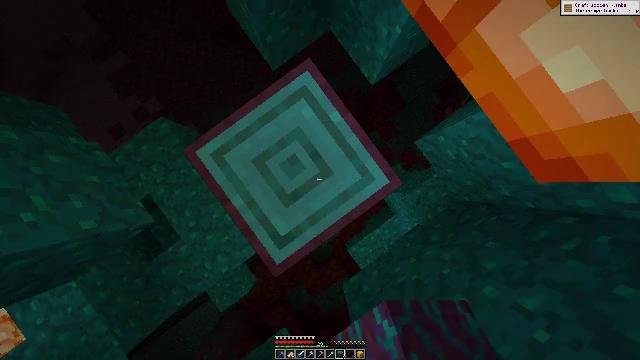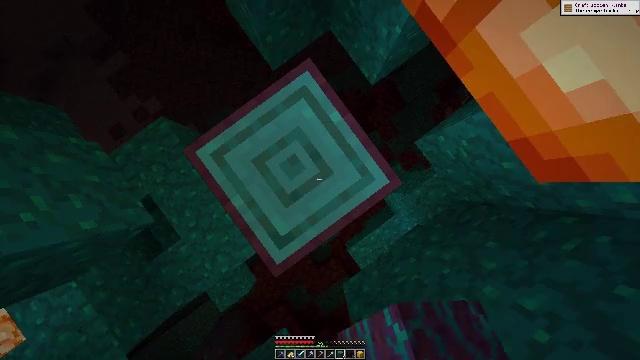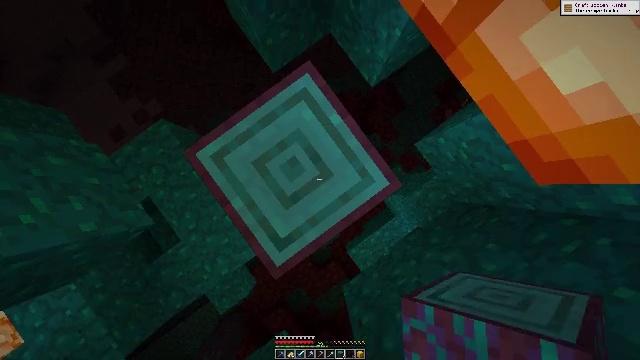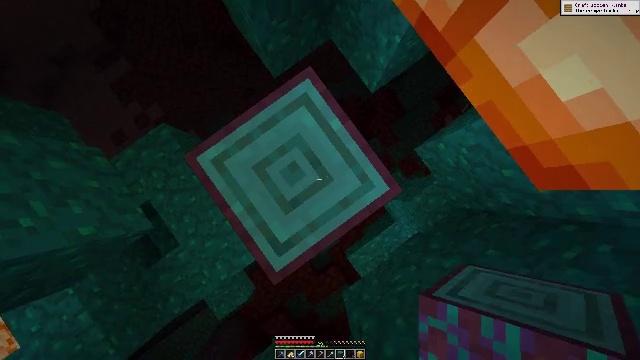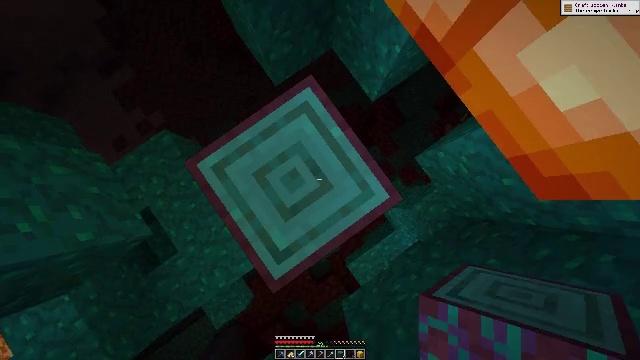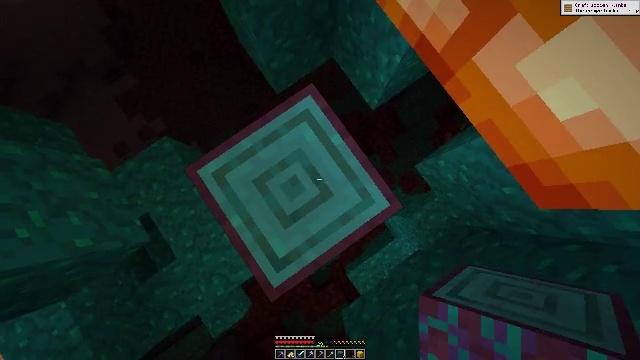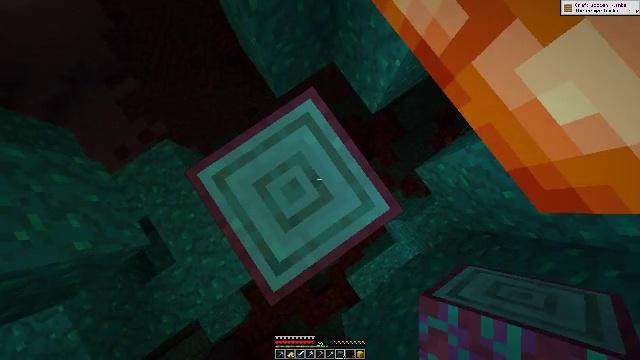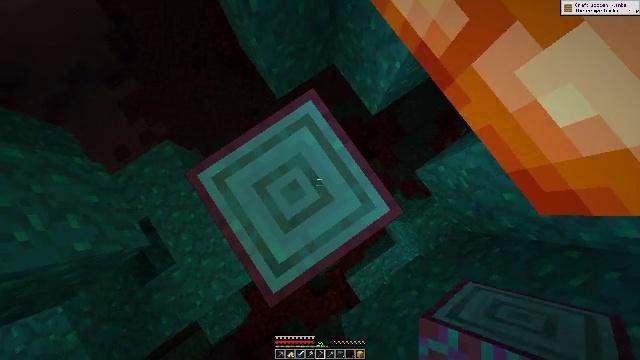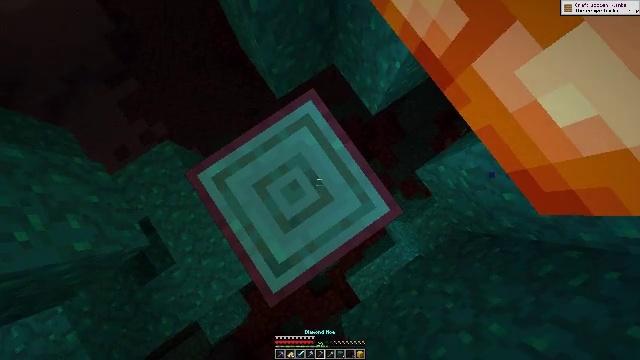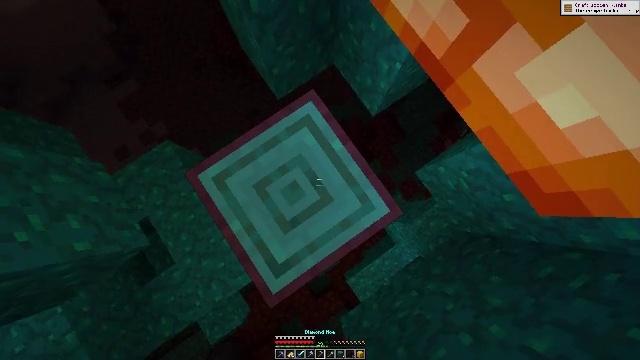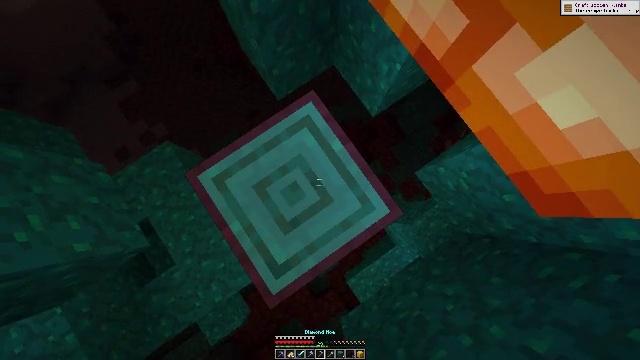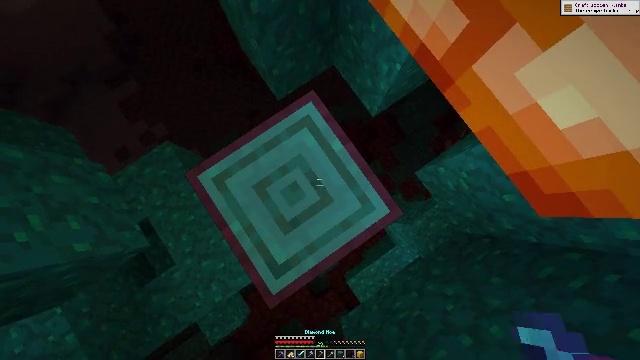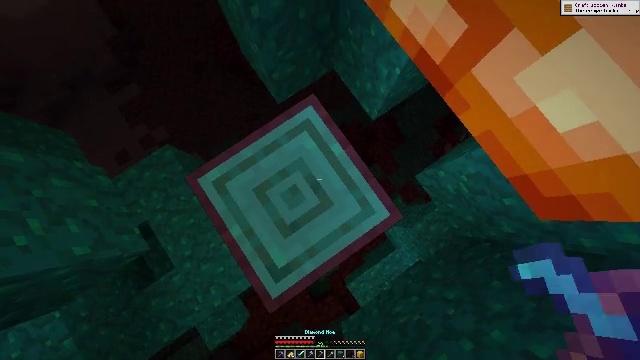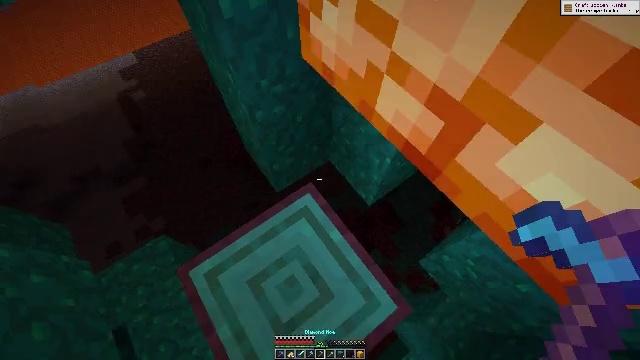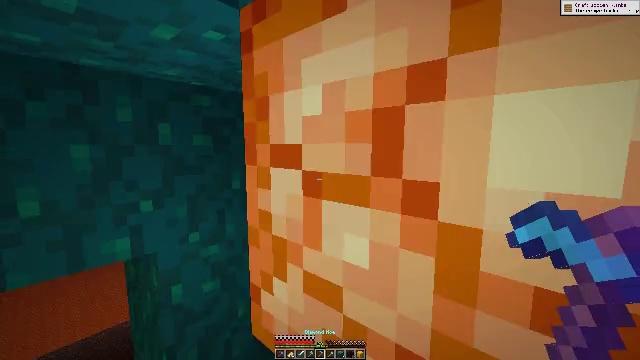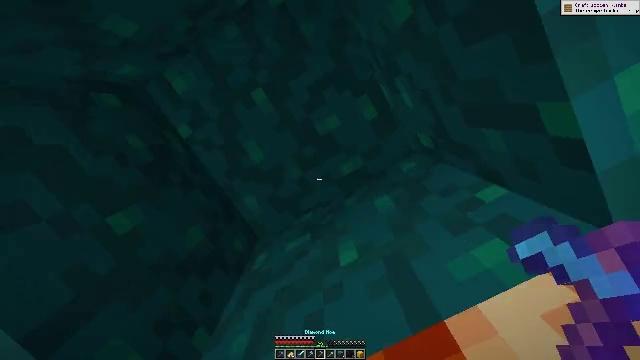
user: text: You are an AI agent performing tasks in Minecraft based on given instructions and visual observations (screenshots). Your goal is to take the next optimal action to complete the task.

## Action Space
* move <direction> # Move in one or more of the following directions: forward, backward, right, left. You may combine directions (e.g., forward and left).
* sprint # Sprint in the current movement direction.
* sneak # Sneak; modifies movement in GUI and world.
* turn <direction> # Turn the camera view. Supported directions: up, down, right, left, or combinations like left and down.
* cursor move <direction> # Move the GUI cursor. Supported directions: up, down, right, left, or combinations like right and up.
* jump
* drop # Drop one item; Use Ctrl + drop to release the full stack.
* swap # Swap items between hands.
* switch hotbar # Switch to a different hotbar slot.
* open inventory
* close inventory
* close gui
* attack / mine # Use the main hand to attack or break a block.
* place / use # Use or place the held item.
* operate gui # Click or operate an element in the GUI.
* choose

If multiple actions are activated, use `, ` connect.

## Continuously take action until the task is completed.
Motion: motion action
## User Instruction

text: Harvest the warped wart block in the Nether.
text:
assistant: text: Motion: no_op
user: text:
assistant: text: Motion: no_op
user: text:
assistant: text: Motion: turn up
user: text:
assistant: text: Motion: turn up
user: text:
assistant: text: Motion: turn up
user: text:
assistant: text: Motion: no_op
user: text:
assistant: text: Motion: switch to hotbar 5
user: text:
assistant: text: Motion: switch to hotbar 5
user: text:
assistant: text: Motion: switch to hotbar 5
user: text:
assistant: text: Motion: switch to hotbar 5
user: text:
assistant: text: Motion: no_op
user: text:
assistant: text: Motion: no_op
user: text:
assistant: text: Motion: turn right and up
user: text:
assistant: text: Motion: turn right and up
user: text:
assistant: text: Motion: turn right and up
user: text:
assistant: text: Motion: turn left and up
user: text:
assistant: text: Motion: no_op
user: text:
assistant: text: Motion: no_op
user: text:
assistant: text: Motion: attack / mine
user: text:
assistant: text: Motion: attack / mine
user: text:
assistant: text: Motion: attack / mine
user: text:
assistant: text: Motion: attack / mine
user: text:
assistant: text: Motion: attack / mine
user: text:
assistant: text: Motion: turn down, attack / mine
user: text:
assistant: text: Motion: turn left and down, attack / mine
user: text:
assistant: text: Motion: turn down, attack / mine
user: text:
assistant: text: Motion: turn right and down, attack / mine
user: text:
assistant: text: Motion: attack / mine
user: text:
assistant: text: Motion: attack / mine
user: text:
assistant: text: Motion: attack / mine